Question: So I have a circular button I have created in wpf like so:
'''
<Button Grid.Column="3" Width="25" Height="25" Content="X" Margin="10,5,5,5" Foreground="Red" VerticalAlignment="Center" HorizontalAlignment="Center">
<Button.Template>
<ControlTemplate>
<Grid>
<Ellipse Name="Ellipse" Fill="{TemplateBinding Background}"/>
</Grid>
</ControlTemplate>
</Button.Template>
</Button>
'''
But the button it displays is:

Why has the red X not appeared in the center of my button? and is it possible to change my xaml such that the red X will appear.
(ps. the grey background is because of my button style in my resources)
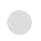
Answer: It's because there's nothing in your 'Template' to display that 'Content'. For that you need to use 'ContentPresenter'
'''
<Button Grid.Column="3" Width="25" Height="25" Content="X" Margin="10,5,5,5" Foreground="Red" VerticalAlignment="Center" HorizontalAlignment="Center">
<Button.Template>
<ControlTemplate TargetType="{x:Type Button}">
<Grid>
<Ellipse Name="Ellipse" Fill="{TemplateBinding Background}"/>
<ContentPresenter HorizontalAlignment="Center" VerticalAlignment="Center"/>
</Grid>
</ControlTemplate>
</Button.Template>
</Button>
'''
you'll also need to add 'TargetType="{x:Type Button}"' to 'ControlTemplate'